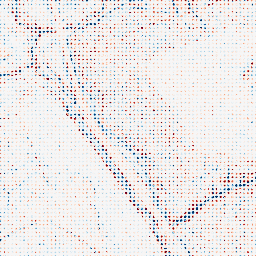
Category: edge_preserving
Decomposition family: anisotropic_diffusion
Decomposition parameters: iterations: 10
kappa: 30
gamma: 0.05
Upsampling method: sinc_blackman
Upsampling parameters: scale: 8
kernel_size: 4
Upsampling scale: 8